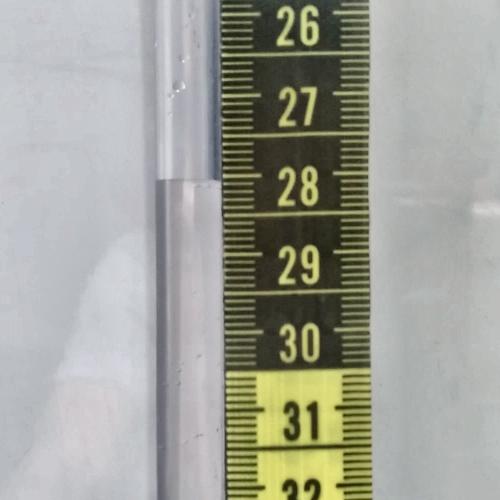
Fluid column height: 28.1 cm